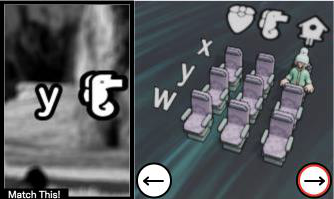
Task: seats
Answer: no